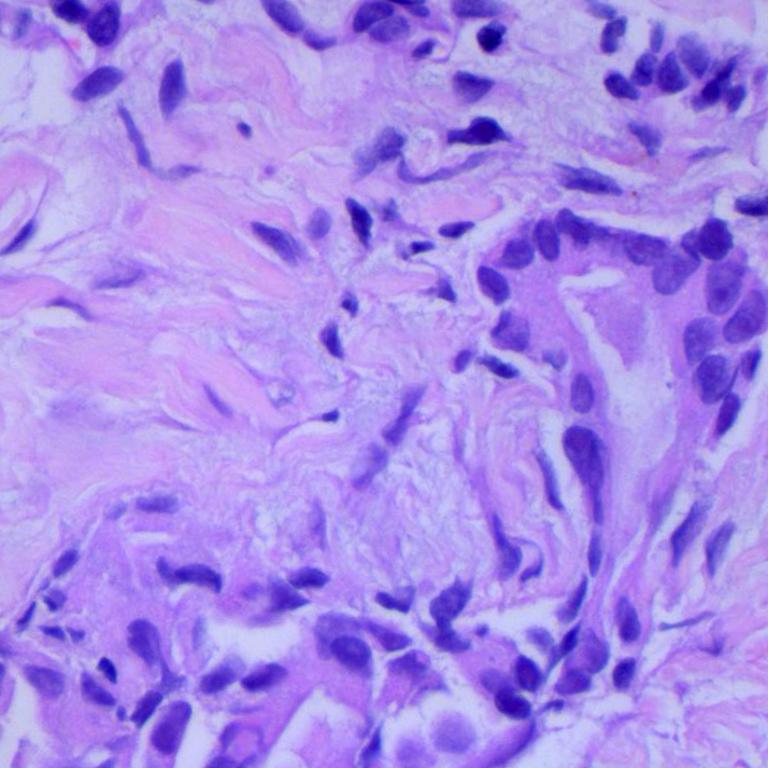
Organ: lung
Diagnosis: adenocarcinomas